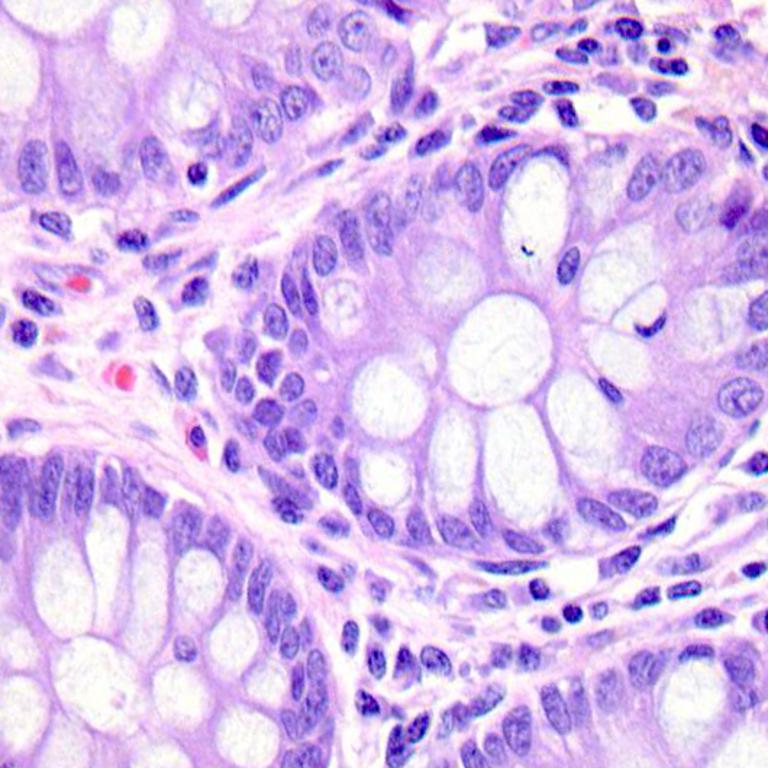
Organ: colon
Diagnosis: benign